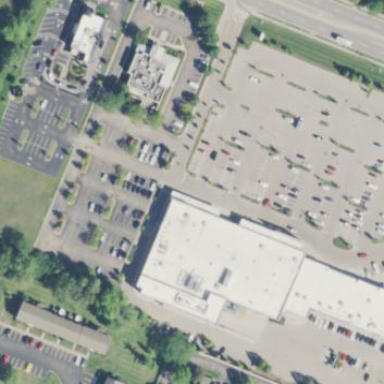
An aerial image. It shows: Retail area.